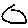
Label: circle